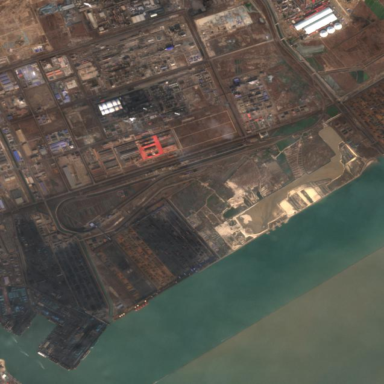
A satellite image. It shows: Industrial area designated as cargo port.